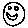
Label: smiley face